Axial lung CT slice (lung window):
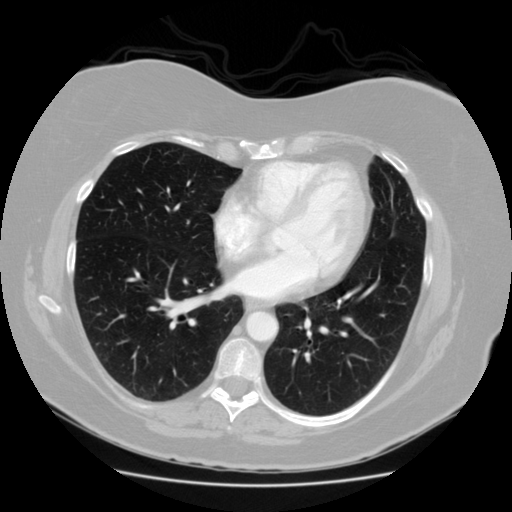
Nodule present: no